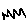
Label: zigzag